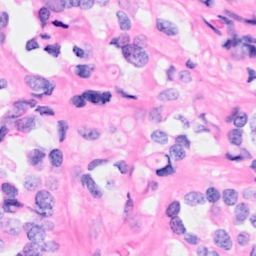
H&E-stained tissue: Breast